Question: I'm trying create GanttChart using Class GantRowPanel from this article:
<URL>
In my MainWindow.xaml I have:
'''
<UI:GanttRowPanel x:Name="Gantt" MinDate="09:00" MaxDate="17:00">
<TextBlock Text="Work" UI:GanttRowPanel.StartDate="09:00" UI:GanttRowPanel.EndDate="12:00"/>
<TextBlock Text="Lunch" UI:GanttRowPanel.StartDate="12:00" UI:GanttRowPanel.EndDate="13:00"/>
<TextBlock Text="Work" UI:GanttRowPanel.StartDate="13:00" UI:GanttRowPanel.EndDate="17:00"/>
</UI:GanttRowPanel>
'''
How to add TextBlock programmatically, from CodeBehind to Gantt ?
I was trying this:

But it doesn't work.
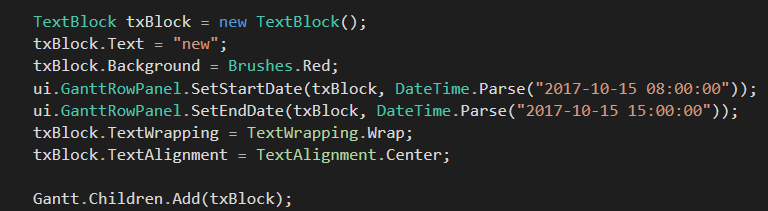
Answer: I have found the problem, the 'DateTime' range is not right. Without setting the date, the default date will be '0001-1-1', which not contains the date range in the code-behind. So you should keep the same 'DateTime' style in the XAML and code-behind.
You should add 'date' to the 'MinDate' and the 'MaxDate' in the XAML:
'''
<UI:GanttRowPanel x:Name="Gantt" MinDate="2017-10-15 09:00" MaxDate="2017-10-15 17:00">
</UI:GanttRowPanel>
'''
Alternatively, remove the 'date' in the code-behind:
'''
ui.GanttRowPanel.SetStartDate(txBlock, DateTime.Parse("09:00"));
ui.GanttRowPanel.SetEndDate(txBlock, DateTime.Parse("15:00"));
'''